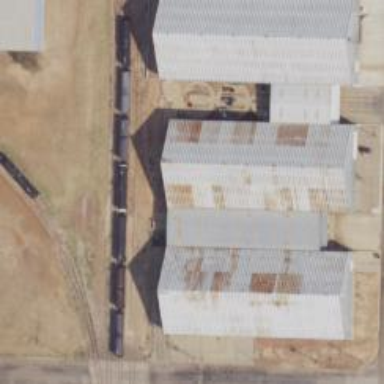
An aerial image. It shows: Rail spur service.